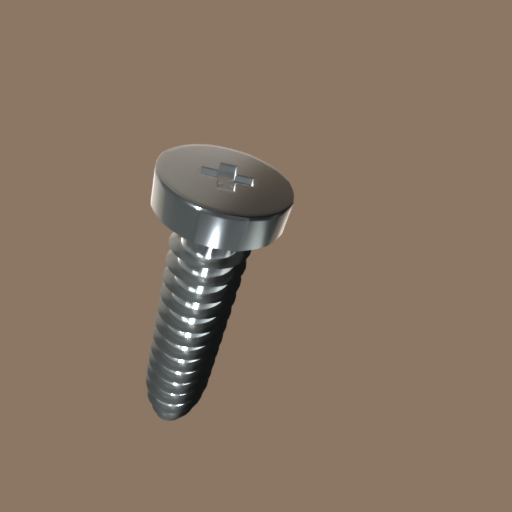
Label: screw